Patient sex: M
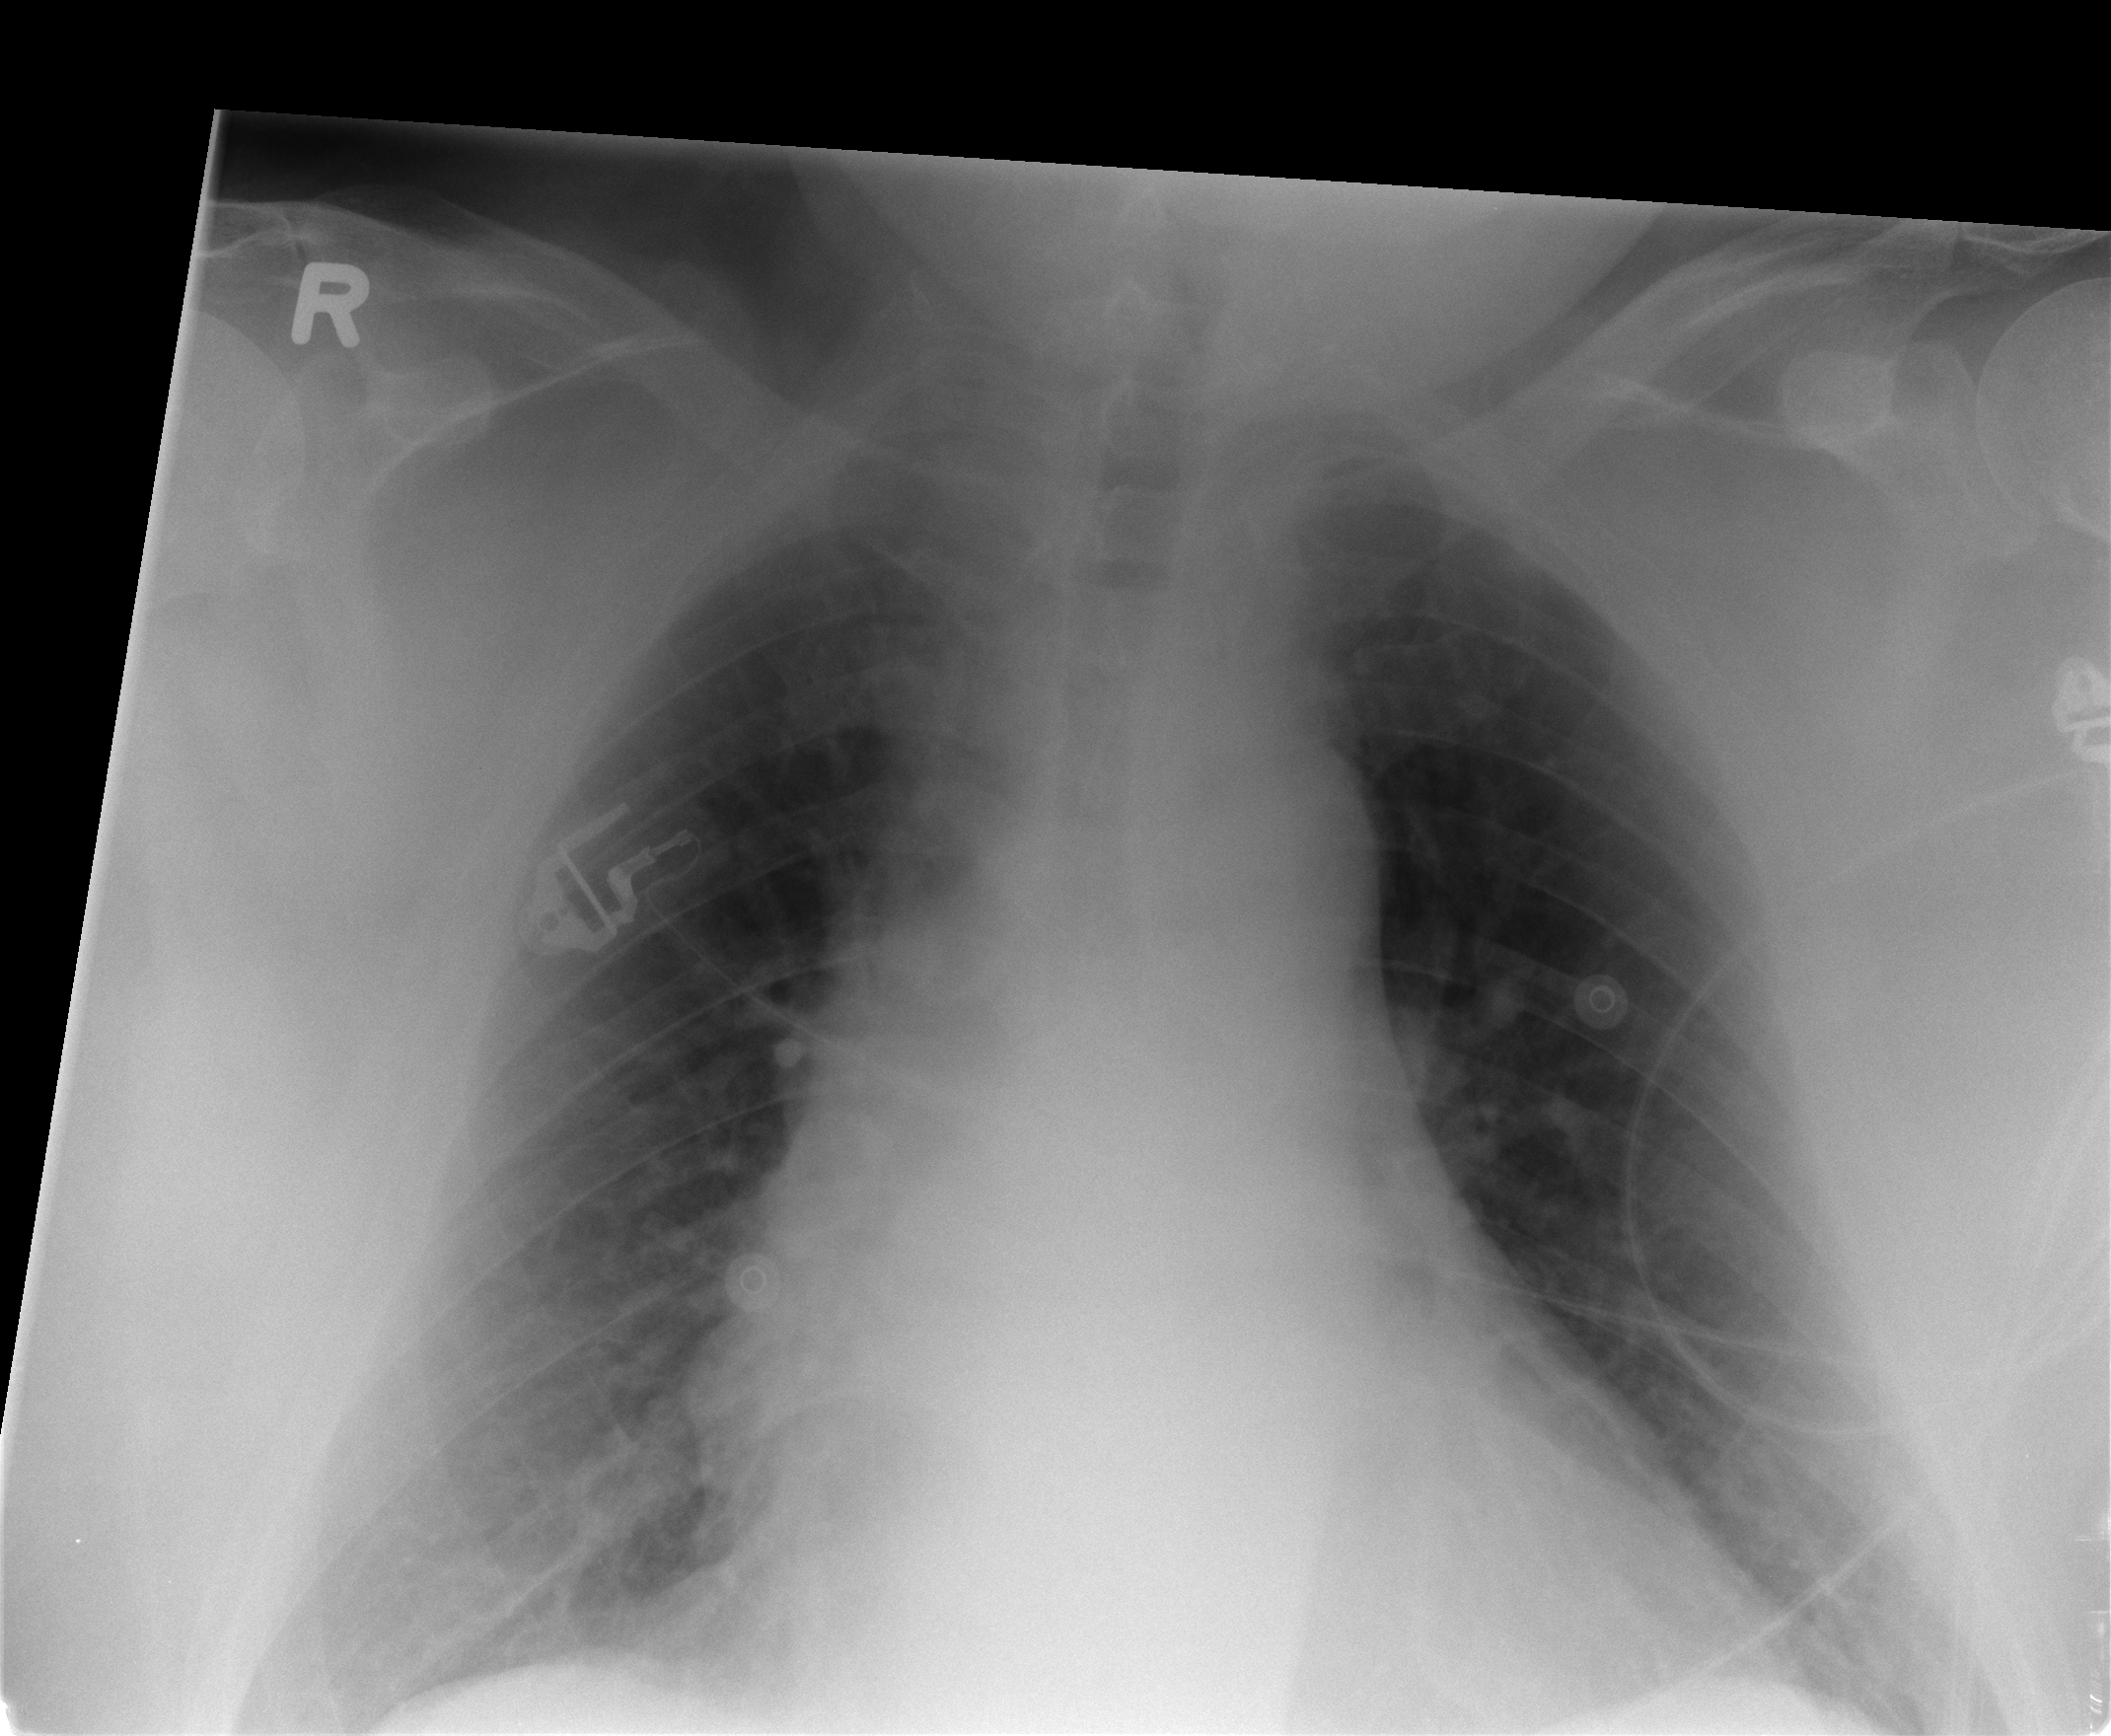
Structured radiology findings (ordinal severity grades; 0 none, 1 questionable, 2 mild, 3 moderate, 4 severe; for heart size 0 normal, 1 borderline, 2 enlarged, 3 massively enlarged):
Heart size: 2
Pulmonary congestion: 0
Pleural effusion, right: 0
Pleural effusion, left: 0
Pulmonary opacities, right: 0
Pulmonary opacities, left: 0
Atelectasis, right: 2
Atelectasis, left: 2